Field crop: maize
Growth stage: 2
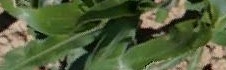
Species: maize